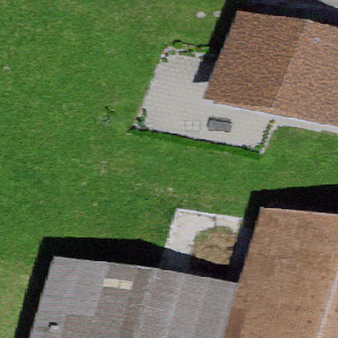
Label: other